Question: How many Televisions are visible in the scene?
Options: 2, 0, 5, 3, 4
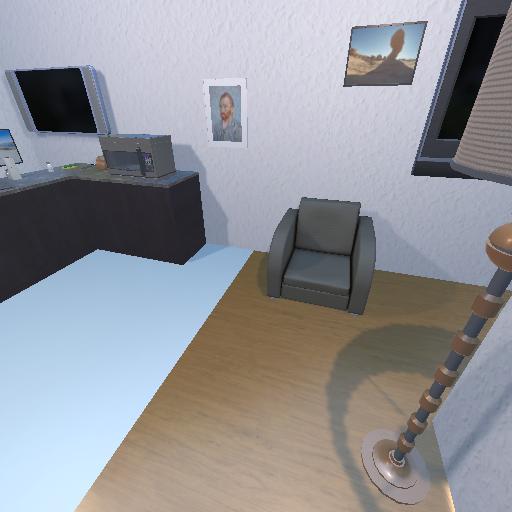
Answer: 2